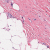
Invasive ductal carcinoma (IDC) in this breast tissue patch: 0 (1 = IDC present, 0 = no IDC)